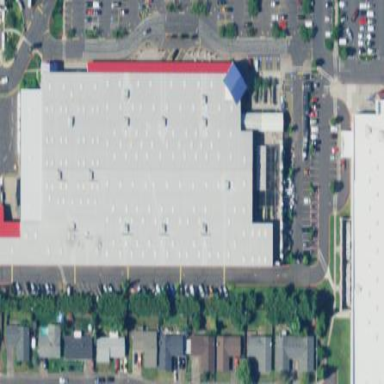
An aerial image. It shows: Retail building.